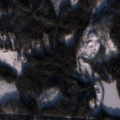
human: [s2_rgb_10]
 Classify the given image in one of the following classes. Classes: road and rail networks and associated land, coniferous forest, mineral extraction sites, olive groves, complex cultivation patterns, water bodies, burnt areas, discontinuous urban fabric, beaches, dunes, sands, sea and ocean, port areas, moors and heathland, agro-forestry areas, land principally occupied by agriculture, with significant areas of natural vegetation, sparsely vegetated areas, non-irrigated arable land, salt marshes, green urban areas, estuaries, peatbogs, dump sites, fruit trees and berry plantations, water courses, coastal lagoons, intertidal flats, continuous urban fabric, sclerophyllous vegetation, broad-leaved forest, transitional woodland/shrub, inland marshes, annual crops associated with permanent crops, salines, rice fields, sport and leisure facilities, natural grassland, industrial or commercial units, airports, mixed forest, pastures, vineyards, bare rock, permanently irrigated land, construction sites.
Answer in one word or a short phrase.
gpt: coniferous forest, mixed forest, transitional woodland/shrub